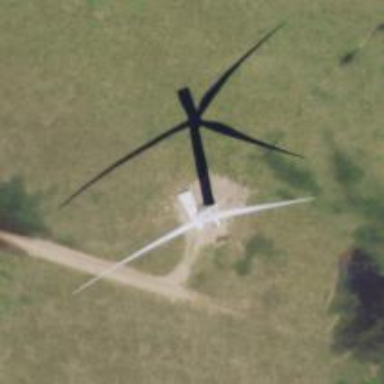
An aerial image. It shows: Wind generator using horizontal axis wind turbines.